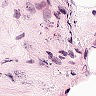
Metastatic tissue present: no